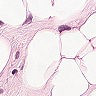
Metastatic tissue present: yes